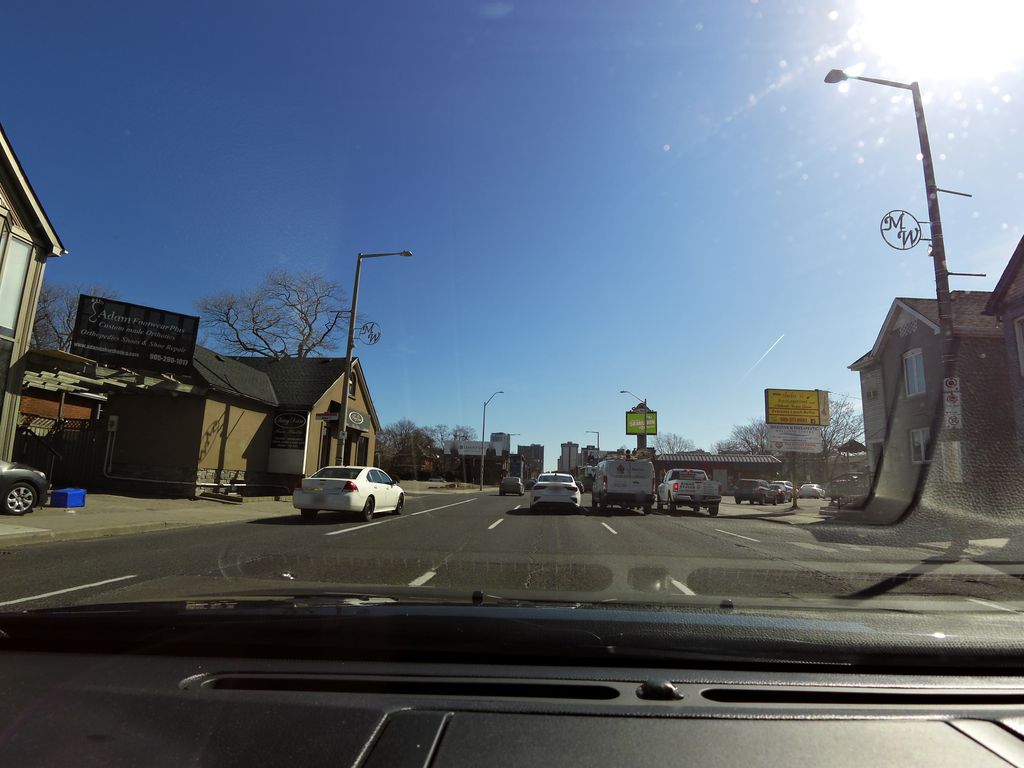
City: hamilton